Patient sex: M
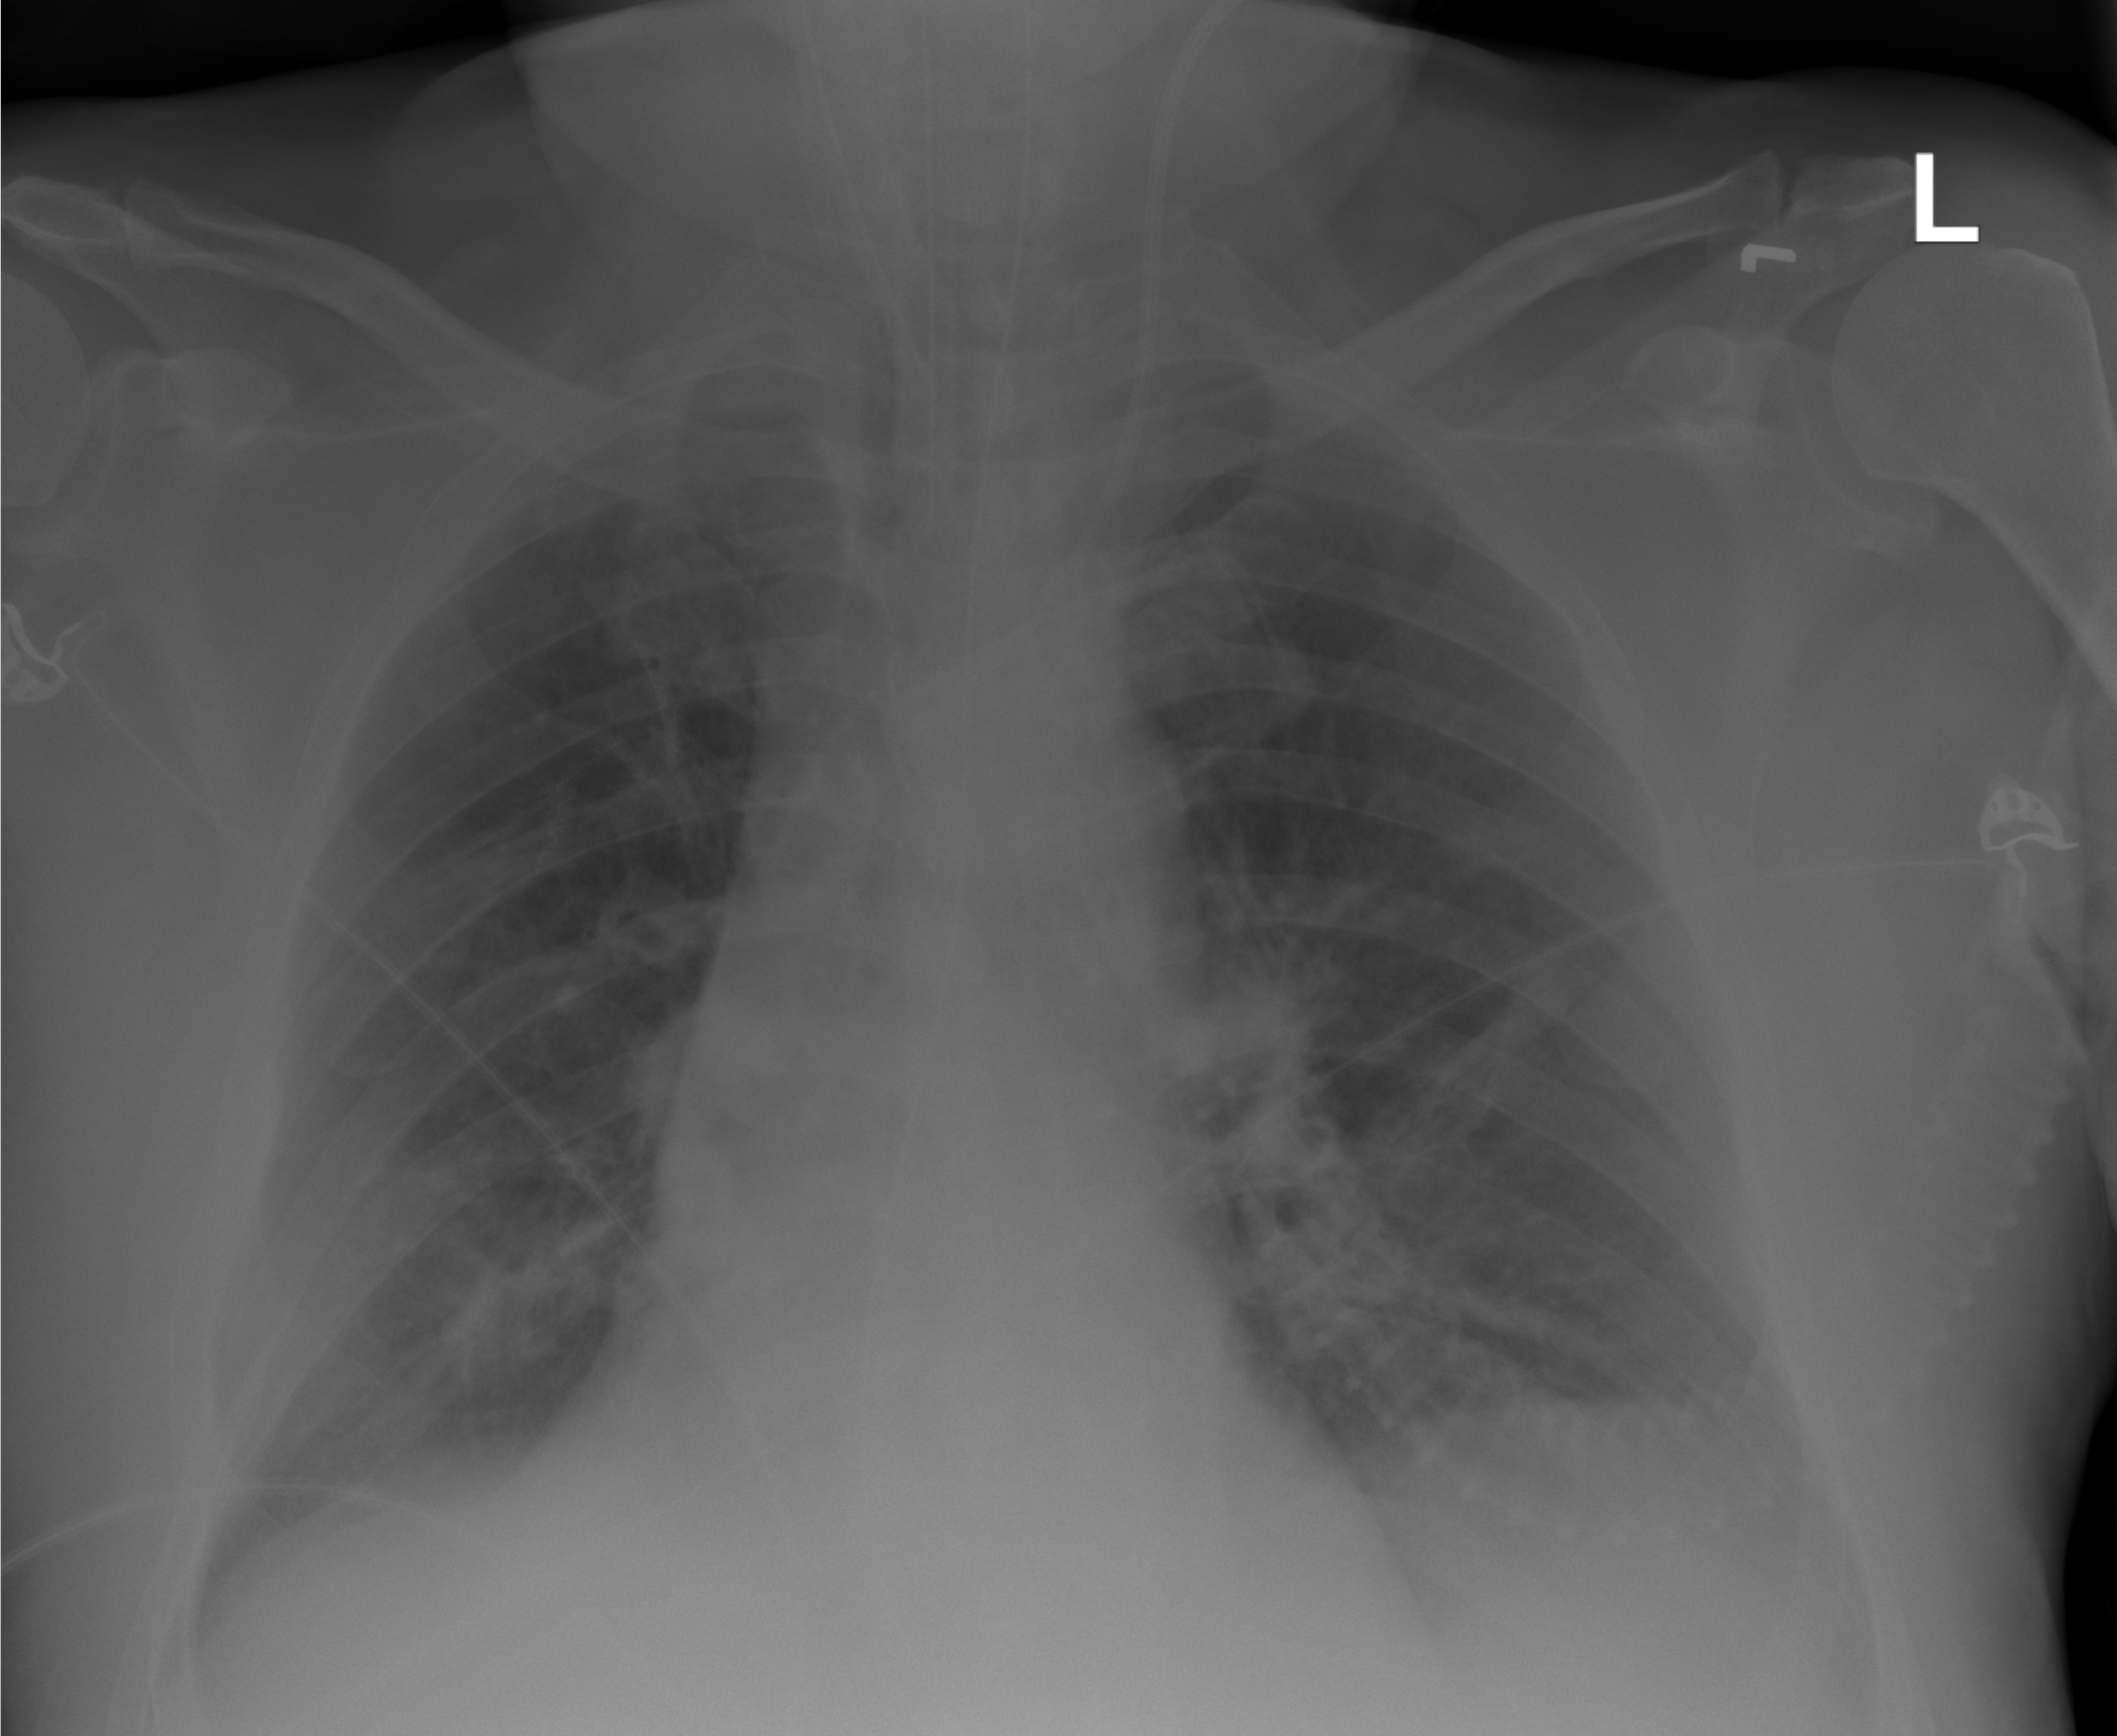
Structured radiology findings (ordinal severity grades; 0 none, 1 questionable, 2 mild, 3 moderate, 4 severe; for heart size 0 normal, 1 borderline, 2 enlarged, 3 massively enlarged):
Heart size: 0
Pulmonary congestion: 0
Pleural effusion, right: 0
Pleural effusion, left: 2
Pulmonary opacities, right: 0
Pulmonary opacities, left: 1
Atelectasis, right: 2
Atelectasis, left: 2